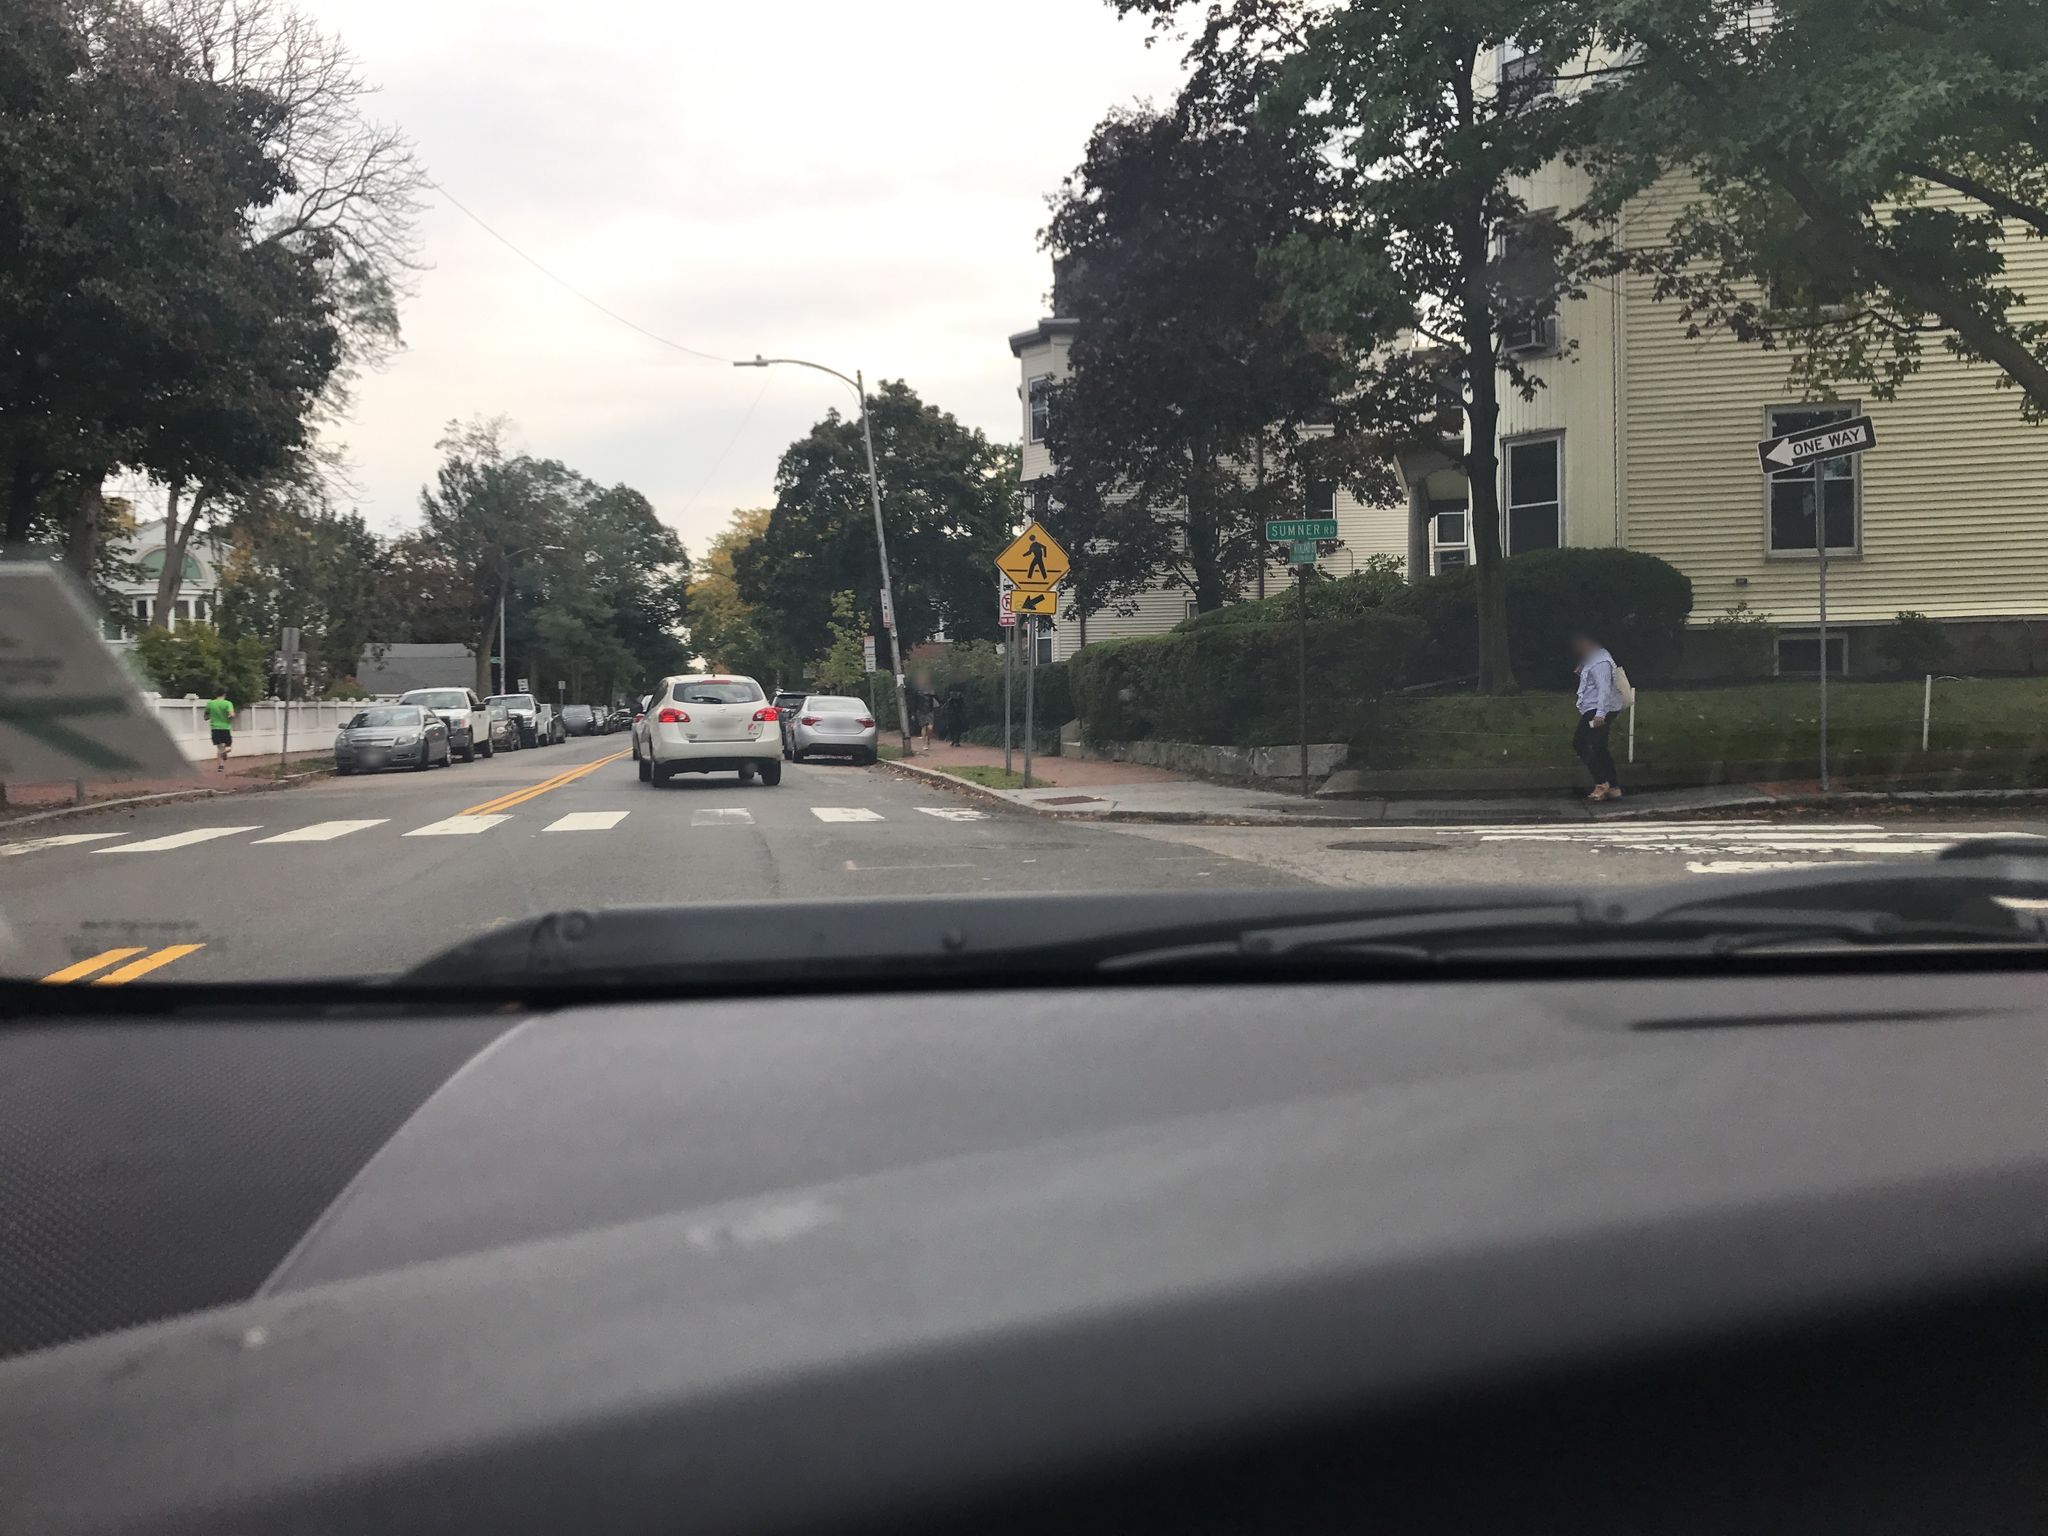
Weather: snowy
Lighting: day
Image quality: good
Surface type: driving surface
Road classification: tertiary
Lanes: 2
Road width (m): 15.9
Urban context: urban centre
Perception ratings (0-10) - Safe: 7.69, Lively: 9.26, Beautiful: 8.56, Boring: 2.24, Depressing: 1.94, Wealthy: 4.3